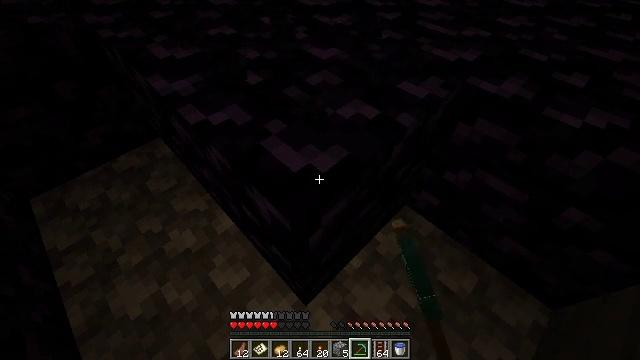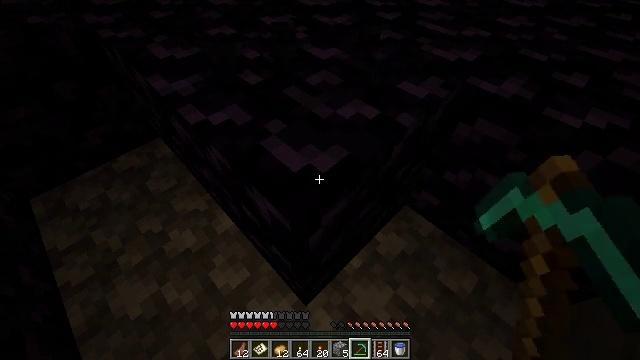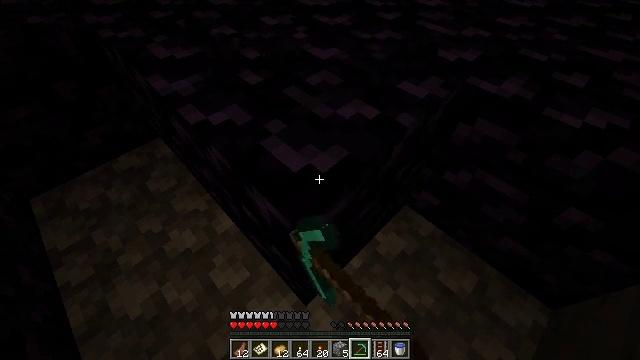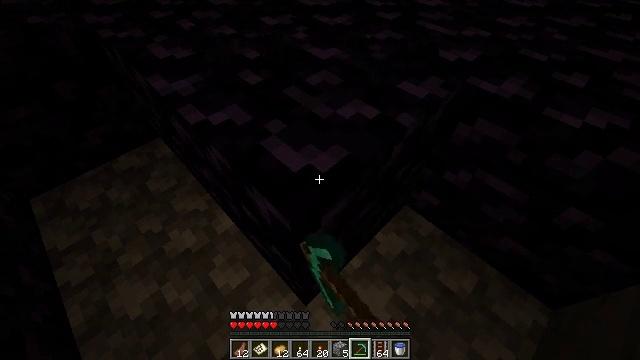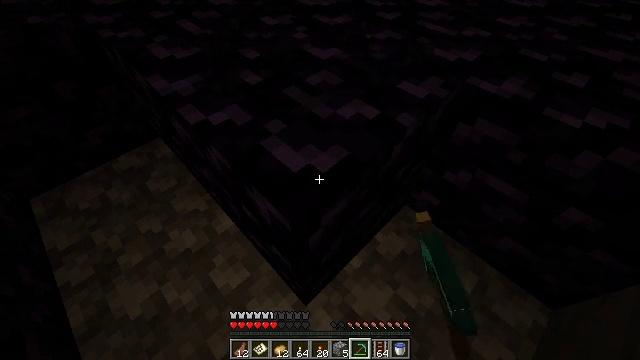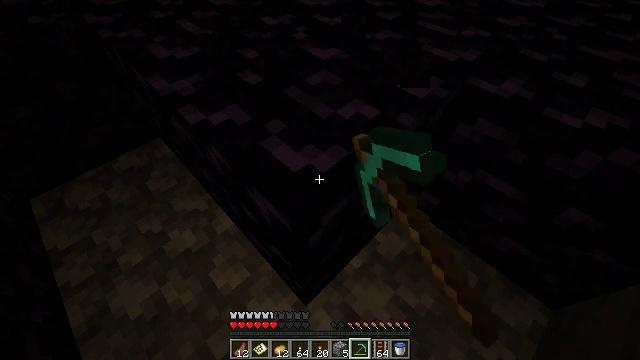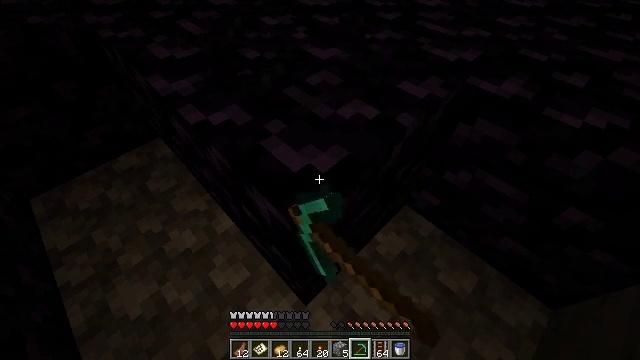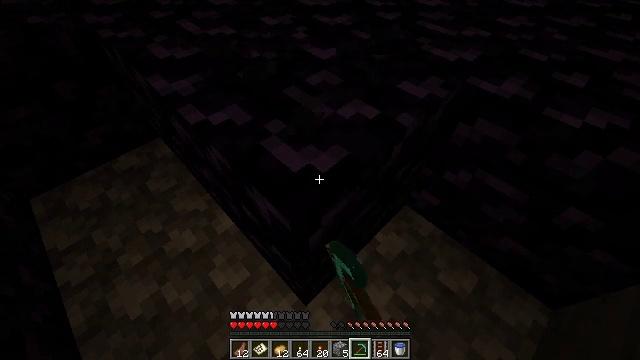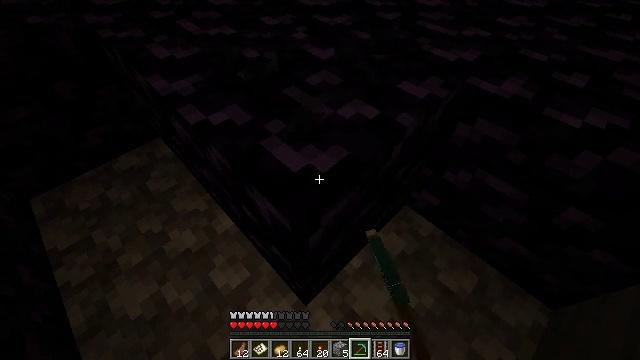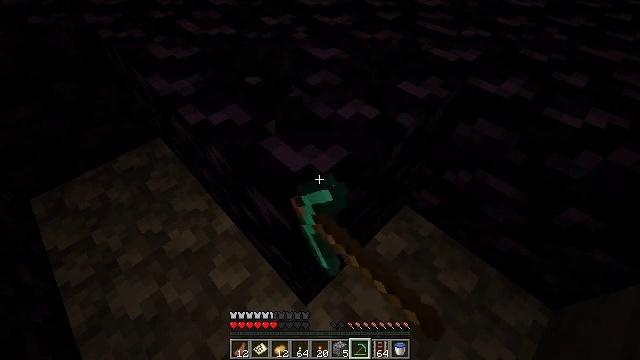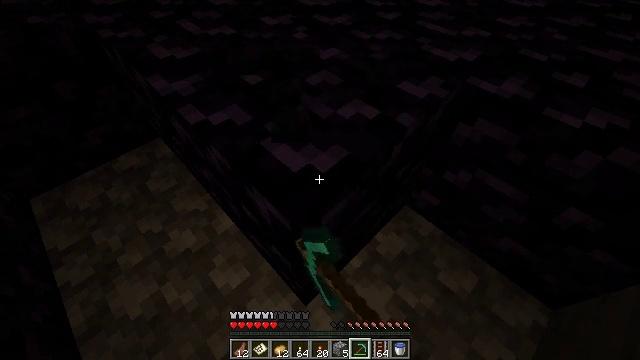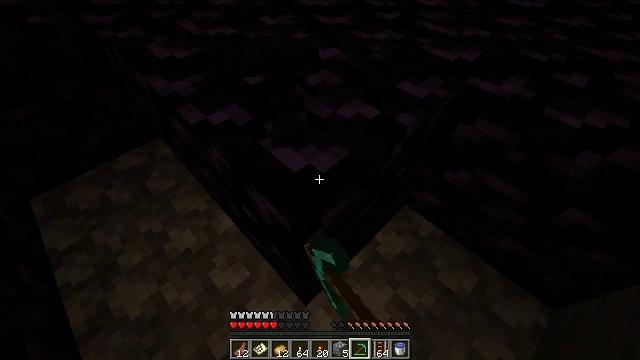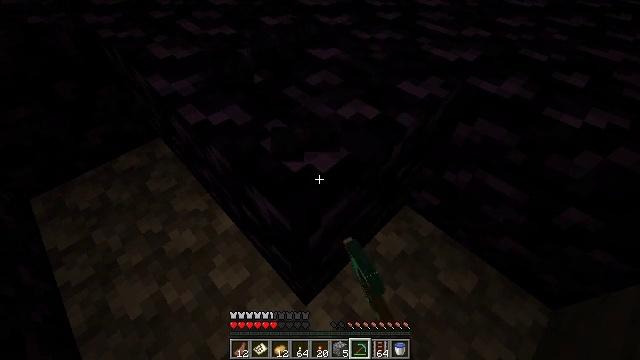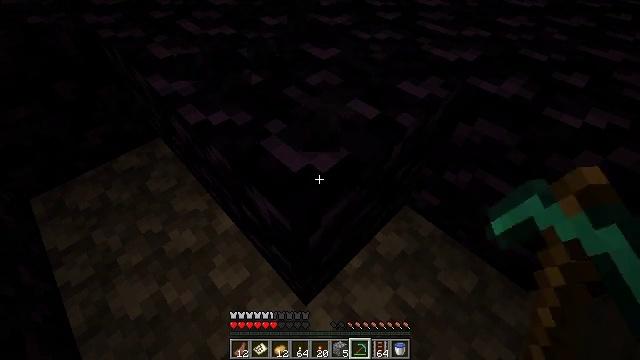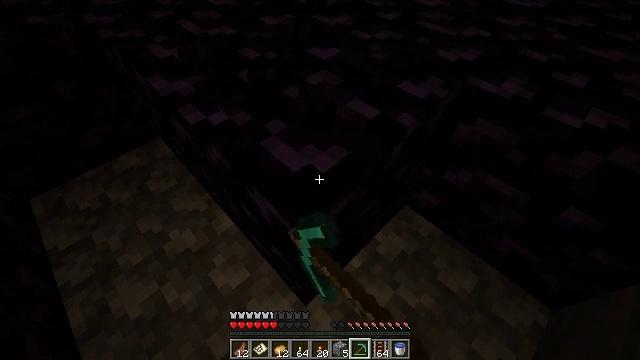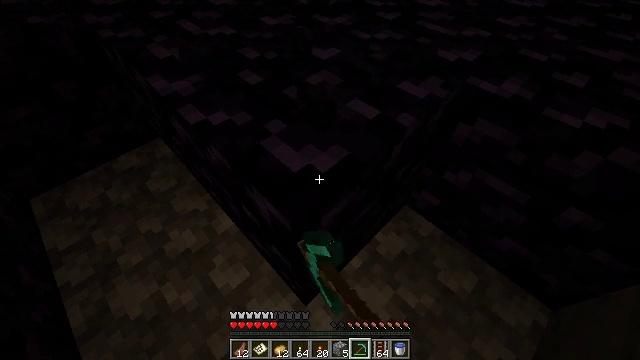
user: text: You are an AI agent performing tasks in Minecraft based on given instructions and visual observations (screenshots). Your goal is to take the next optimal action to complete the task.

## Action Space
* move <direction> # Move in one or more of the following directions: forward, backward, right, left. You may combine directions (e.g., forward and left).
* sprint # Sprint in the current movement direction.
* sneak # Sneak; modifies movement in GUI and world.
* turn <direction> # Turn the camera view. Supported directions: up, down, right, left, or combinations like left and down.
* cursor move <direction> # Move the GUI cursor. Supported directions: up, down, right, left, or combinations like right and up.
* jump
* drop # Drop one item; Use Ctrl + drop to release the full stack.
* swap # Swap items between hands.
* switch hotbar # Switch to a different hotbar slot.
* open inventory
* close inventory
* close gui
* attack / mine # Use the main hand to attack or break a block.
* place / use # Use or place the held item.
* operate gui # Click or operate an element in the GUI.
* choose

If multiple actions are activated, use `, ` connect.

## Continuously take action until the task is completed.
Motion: motion action
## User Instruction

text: Collect obsidian for crafting.
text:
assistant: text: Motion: attack / mine
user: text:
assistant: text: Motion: attack / mine
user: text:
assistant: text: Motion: attack / mine
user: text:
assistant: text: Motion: attack / mine
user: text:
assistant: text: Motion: attack / mine
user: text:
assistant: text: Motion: attack / mine
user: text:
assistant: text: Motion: attack / mine
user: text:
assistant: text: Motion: attack / mine
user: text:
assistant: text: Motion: attack / mine
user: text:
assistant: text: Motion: attack / mine
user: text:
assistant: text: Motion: attack / mine
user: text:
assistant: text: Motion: attack / mine
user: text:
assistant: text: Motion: attack / mine
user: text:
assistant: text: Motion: attack / mine
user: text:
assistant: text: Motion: attack / mine
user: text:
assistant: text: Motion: attack / mine
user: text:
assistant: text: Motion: attack / mine
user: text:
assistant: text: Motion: attack / mine
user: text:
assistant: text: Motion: attack / mine
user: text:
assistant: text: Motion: attack / mine
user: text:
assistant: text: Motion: attack / mine
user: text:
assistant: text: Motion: attack / mine
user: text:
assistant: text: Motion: attack / mine
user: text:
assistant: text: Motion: attack / mine
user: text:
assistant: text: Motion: attack / mine
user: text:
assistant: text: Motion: attack / mine
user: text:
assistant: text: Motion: attack / mine
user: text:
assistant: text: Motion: attack / mine
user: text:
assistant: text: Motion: attack / mine
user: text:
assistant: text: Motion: attack / mine